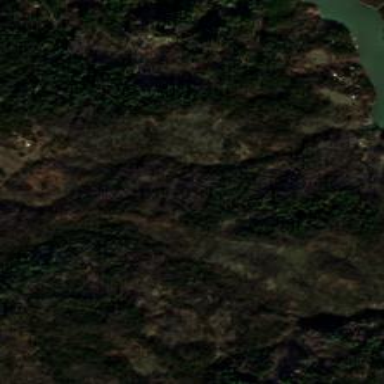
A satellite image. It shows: Forest area.